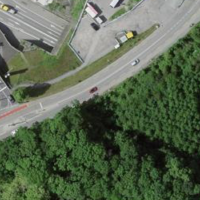
EUNIS habitat code: 57
Species observed at this site:
Halyzia sedecimguttata
Chorthippus brunneus
Corylus avellana
Chorthippus biguttulus